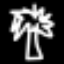
Label: palm tree